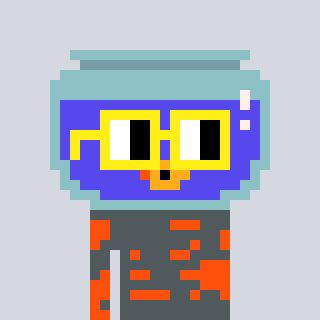
a pixel art character with square yellow glasses, a goldfish-shaped head and a orange-colored body on a cool background